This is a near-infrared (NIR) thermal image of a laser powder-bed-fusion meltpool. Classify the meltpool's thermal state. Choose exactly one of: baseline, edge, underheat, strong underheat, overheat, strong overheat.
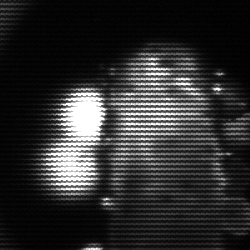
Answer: strong underheat